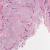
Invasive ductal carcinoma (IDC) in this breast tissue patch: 0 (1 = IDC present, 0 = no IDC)